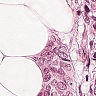
Metastatic tissue present: yes